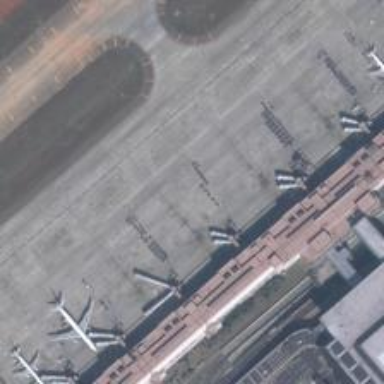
It was a big terminal, with a total of seven gateways .